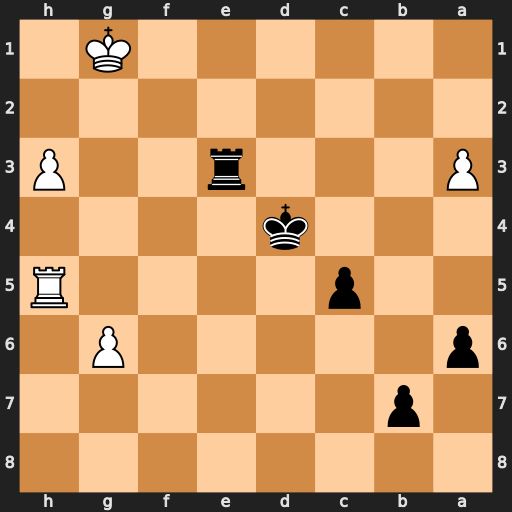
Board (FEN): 8/1p6/p5P1/2p4R/3k4/P3r2P/8/6K1
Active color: b
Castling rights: -
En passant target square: -
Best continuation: Rg3+ Kf2 Rxg6